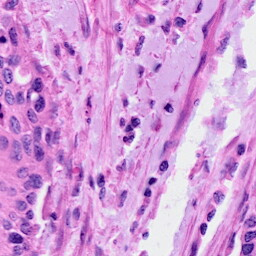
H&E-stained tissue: Cervix